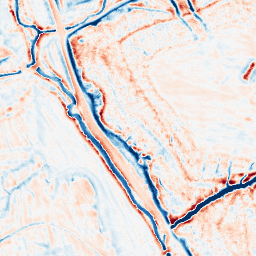
Category: edge_preserving
Decomposition family: bilateral
Decomposition parameters: d: 15
sigma_color: 150
sigma_space: 50
Upsampling method: regularized
Upsampling parameters: scale: 4
lambda_reg: 0.01
Upsampling scale: 4